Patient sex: M
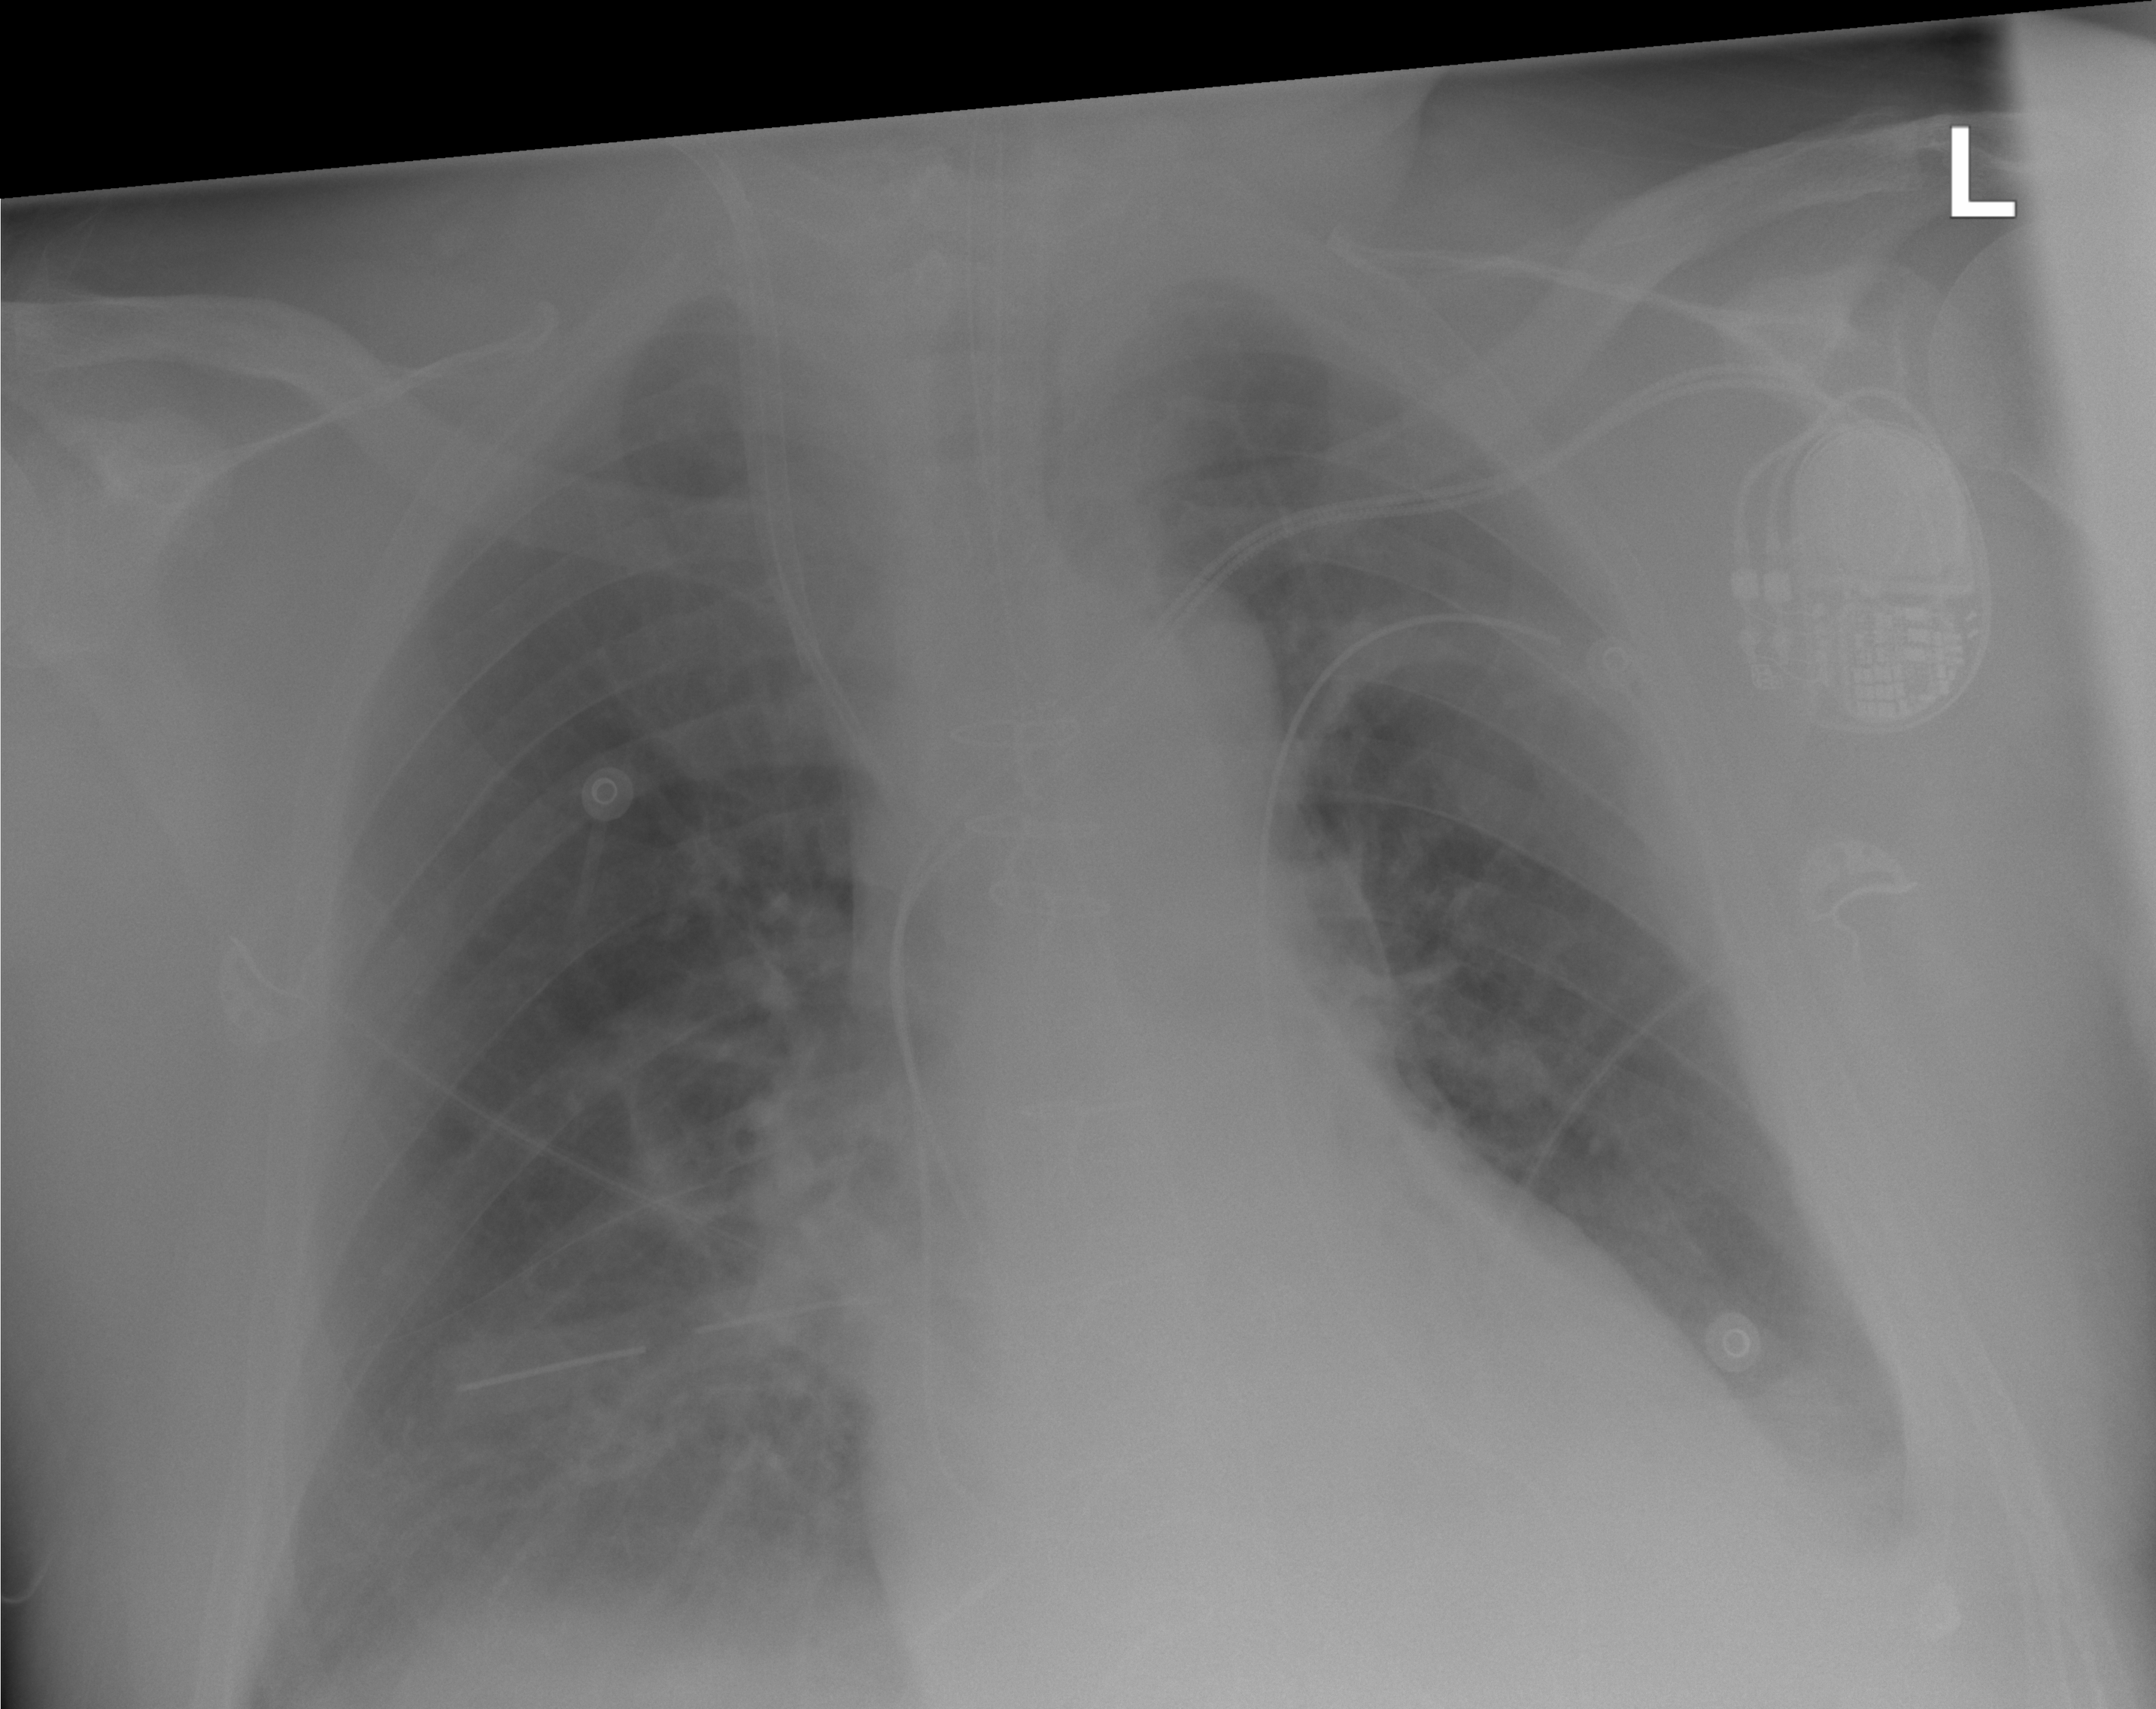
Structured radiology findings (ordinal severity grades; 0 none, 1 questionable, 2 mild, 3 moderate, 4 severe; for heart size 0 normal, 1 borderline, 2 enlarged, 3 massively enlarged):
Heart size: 1
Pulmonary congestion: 2
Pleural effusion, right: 2
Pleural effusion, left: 1
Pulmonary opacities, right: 0
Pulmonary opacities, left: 0
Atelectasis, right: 0
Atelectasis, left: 2